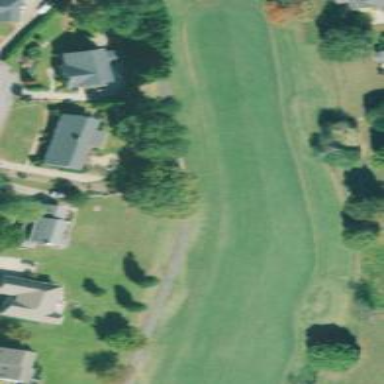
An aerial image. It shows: Grassy golf fairway.